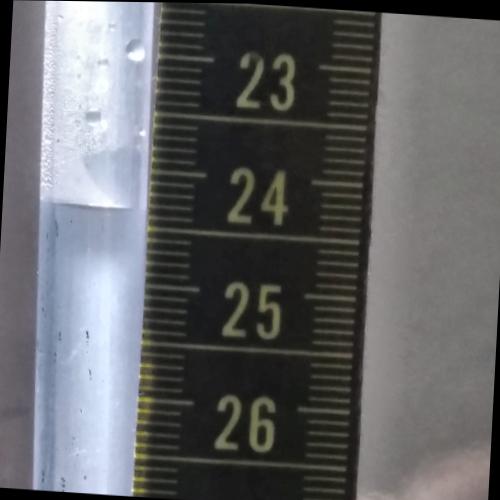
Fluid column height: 24.3 cm